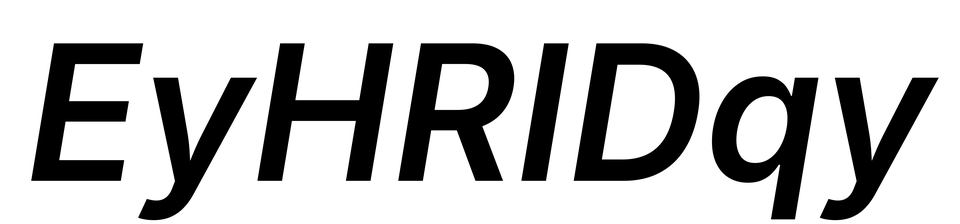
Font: Inter-Italic_SemiBold_Italic